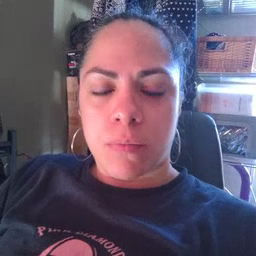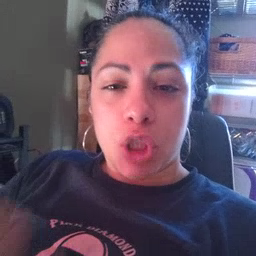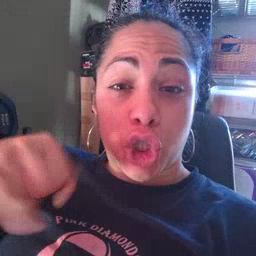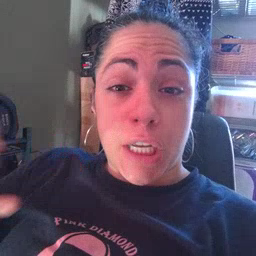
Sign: jeans